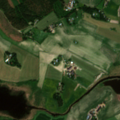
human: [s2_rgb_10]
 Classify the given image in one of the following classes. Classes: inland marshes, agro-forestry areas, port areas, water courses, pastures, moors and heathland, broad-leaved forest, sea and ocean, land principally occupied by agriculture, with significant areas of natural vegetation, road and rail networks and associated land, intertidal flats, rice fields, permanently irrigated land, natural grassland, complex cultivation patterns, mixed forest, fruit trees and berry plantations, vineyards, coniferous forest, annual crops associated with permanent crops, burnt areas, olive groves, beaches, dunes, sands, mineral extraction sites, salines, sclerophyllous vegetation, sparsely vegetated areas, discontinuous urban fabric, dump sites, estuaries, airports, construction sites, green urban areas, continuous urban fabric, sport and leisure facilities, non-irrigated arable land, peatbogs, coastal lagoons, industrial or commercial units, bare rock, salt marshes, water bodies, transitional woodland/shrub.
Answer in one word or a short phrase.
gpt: non-irrigated arable land, mixed forest, water bodies